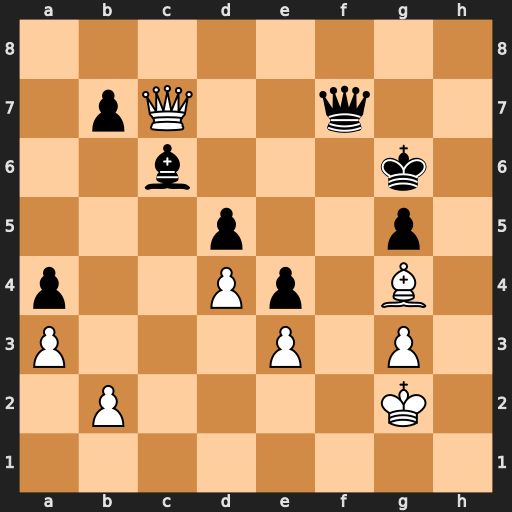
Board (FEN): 8/1pQ2q2/2b3k1/3p2p1/p2Pp1B1/P3P1P1/1P4K1/8
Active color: w
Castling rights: -
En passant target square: -
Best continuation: Bh5+ Kxh5 Qxf7+